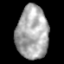
Tissue: lung
Cell type: Epithelial cells
Senescence score: 0.2142
Nuclear area (px): 1663
Mean DAPI intensity: 168.649